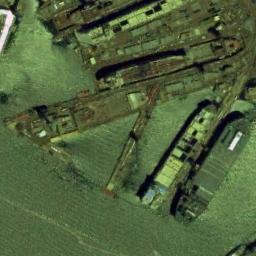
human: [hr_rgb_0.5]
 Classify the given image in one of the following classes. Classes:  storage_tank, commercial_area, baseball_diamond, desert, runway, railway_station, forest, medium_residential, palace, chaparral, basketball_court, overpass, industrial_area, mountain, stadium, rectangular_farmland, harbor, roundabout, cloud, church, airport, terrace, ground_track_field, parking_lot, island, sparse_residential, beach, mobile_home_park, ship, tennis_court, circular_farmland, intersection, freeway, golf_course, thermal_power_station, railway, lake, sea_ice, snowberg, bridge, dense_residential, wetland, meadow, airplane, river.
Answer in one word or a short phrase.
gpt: ship